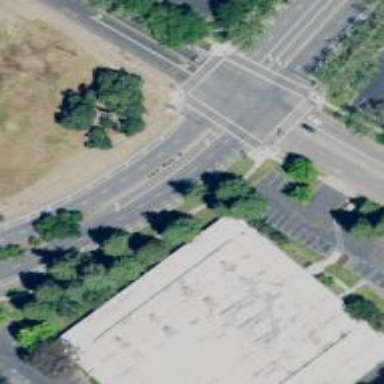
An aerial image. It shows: Solid stop line on the road marking.